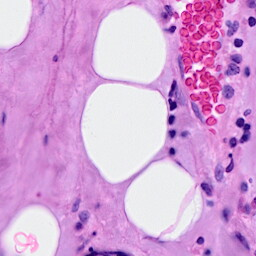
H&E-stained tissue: Breast